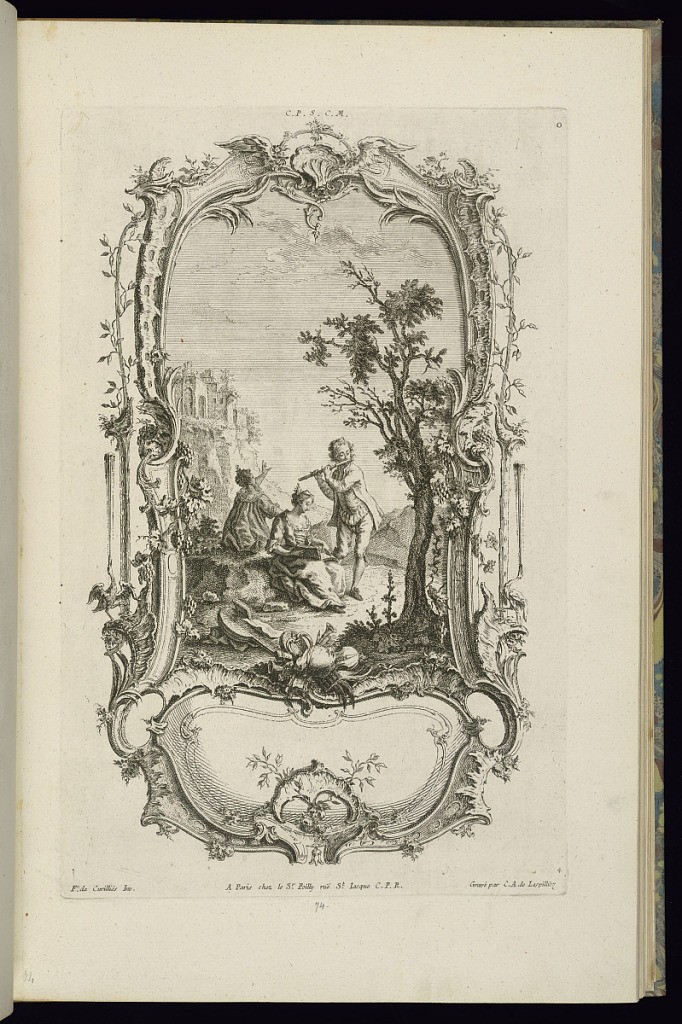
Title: Design for a Cartouche with Vignette
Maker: François de Cuvilliés the Elder, Belgian, 1695 - 1768
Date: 1745
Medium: Etching and engraving on off-white laid paper
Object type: Print
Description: Design for a cartouche with an upper and lower compartment. The upper compartment contains a vignette of three figures in a landscape: two women are seated, one gesturing and one holding a book, while a man stands, playing a flute. The cartouche is comprised of rinceaux, scrolls, shells, branches, flowers, wings, and vines. The plate is signed and numbered.